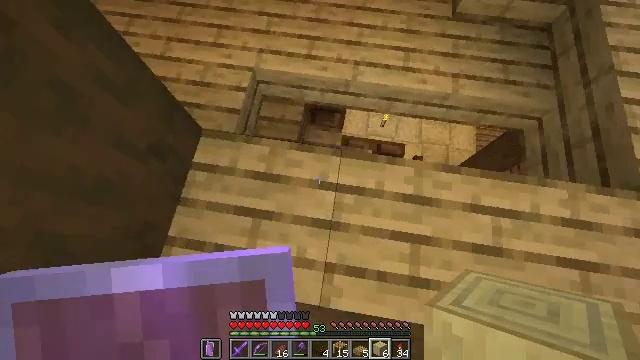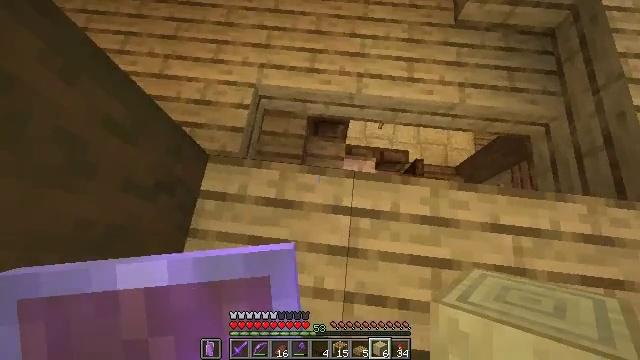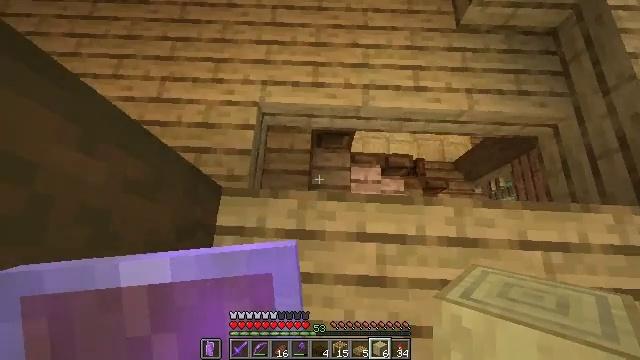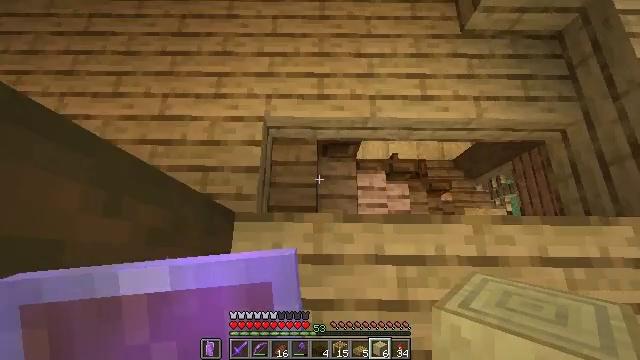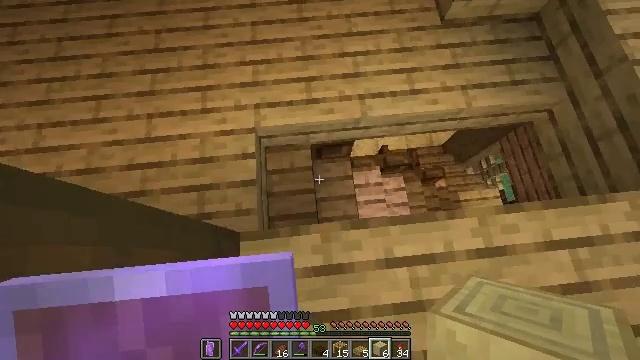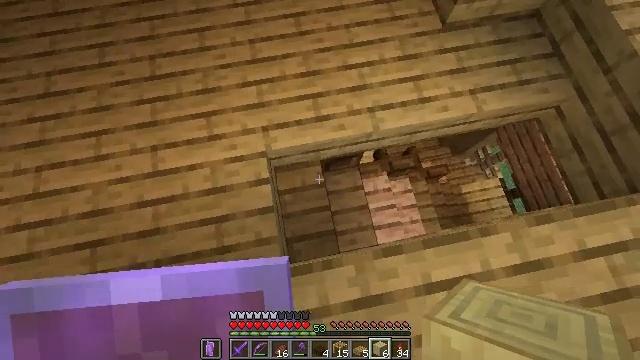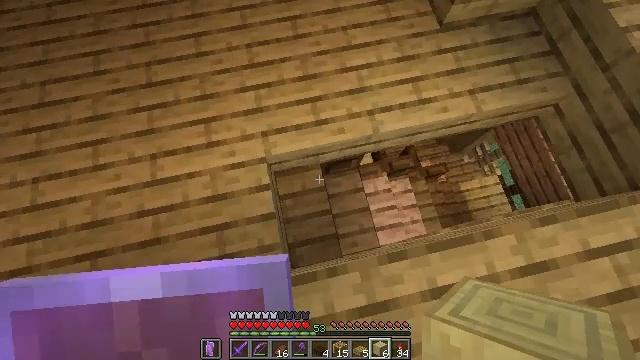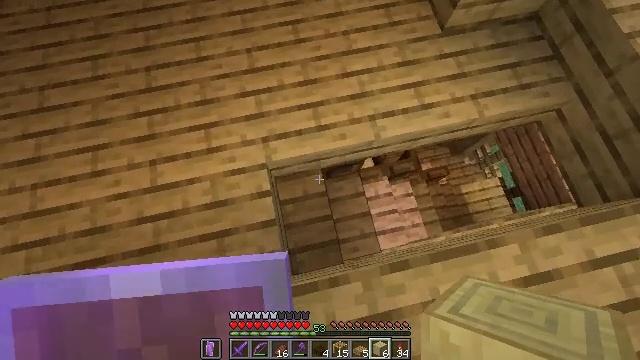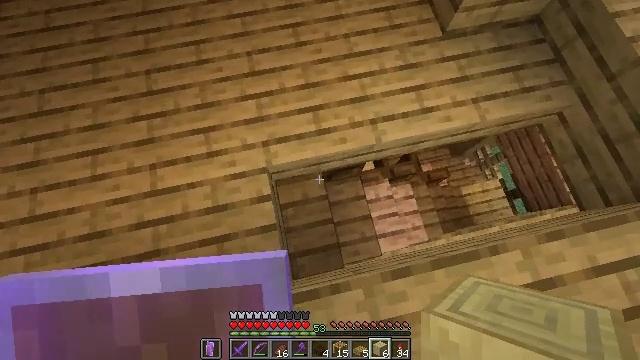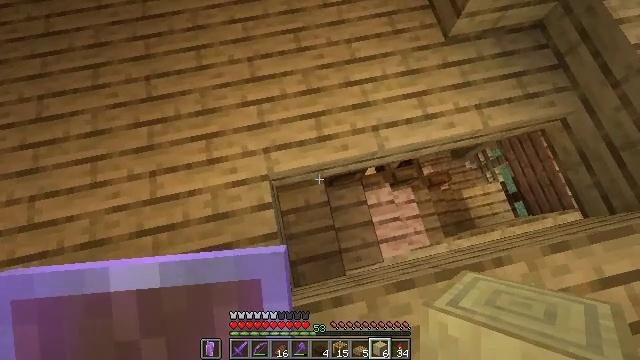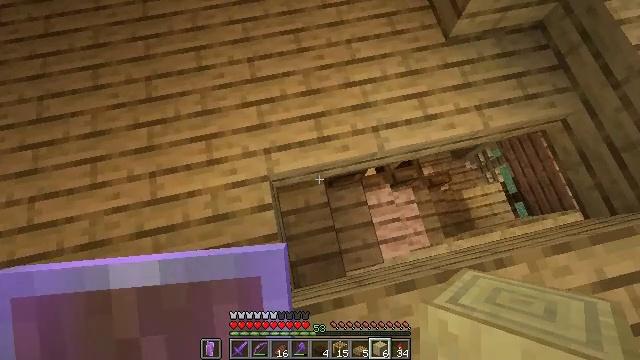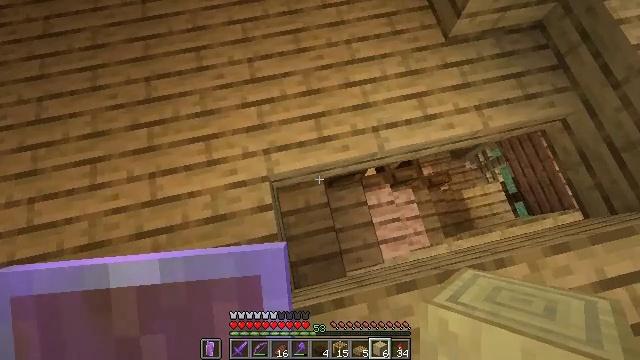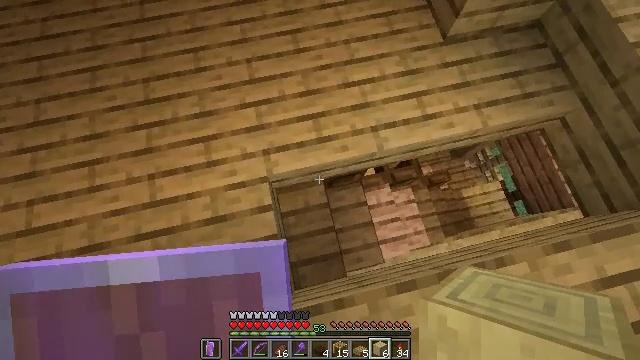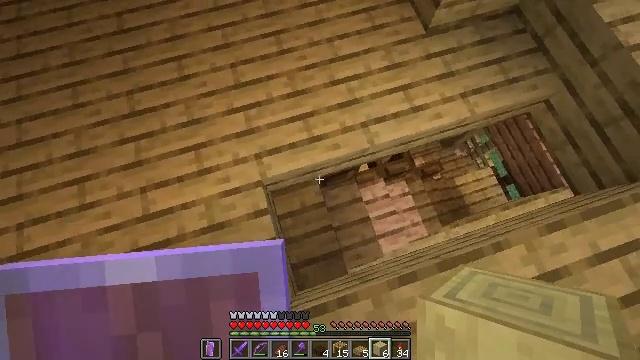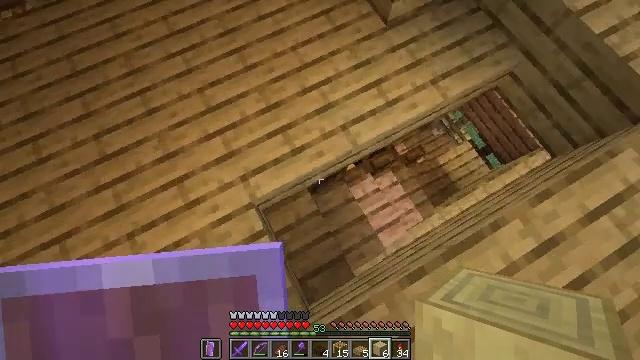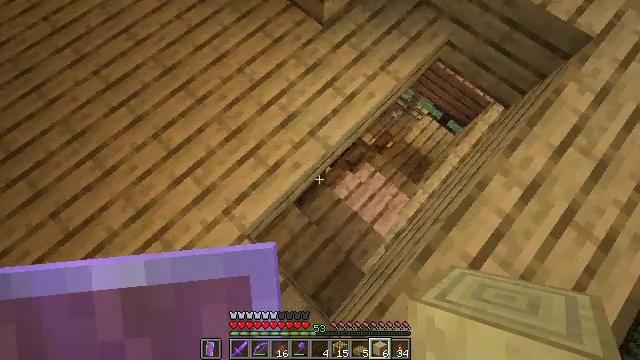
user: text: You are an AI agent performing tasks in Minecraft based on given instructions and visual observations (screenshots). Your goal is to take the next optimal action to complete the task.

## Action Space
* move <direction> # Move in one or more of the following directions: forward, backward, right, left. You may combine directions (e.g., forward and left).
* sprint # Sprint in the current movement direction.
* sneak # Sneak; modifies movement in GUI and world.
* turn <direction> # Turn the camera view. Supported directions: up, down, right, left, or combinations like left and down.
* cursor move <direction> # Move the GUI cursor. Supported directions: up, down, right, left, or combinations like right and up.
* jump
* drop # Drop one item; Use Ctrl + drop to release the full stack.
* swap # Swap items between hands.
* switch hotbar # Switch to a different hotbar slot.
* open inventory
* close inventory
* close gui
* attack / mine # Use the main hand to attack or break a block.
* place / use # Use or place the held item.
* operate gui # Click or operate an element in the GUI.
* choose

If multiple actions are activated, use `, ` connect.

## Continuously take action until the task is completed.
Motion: motion action
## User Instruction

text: Collect the oak planks from the structure.
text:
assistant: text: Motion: move forward and move left, turn right
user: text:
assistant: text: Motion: move forward and move left, turn right
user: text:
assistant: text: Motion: move forward and move left, turn right
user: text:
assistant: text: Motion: move forward and move left, turn right
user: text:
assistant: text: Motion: move left, turn right
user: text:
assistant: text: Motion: move left, turn right
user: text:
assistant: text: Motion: move left
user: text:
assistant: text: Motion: move left
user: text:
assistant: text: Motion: no_op
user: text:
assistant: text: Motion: no_op
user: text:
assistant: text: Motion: no_op
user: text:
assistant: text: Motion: no_op
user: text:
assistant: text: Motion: move left, turn right
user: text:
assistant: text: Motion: move left, turn right
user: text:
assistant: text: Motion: move left, turn right and up
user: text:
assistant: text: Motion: move left, turn right and up
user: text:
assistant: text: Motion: move left, turn right and up
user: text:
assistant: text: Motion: move left, turn right and up
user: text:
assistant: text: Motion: move left, turn right and up
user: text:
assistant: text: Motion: move left, turn right and up
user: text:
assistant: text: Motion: turn right and up
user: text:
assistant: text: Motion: turn right and up
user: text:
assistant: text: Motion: turn right and up
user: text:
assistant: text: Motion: no_op
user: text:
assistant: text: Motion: no_op
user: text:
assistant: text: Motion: no_op
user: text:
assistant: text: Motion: no_op
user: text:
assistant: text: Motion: no_op
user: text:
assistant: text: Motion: no_op
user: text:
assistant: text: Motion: turn right